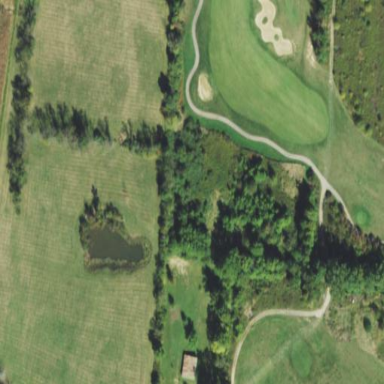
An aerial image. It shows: Golf rough area.